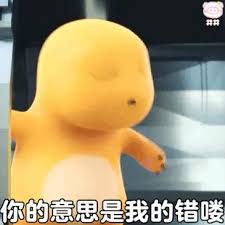
Label: nailong